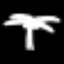
Label: palm tree